Question: I am trying to make a pie graph that shows the same colors as the cells and with the cell text as the label.
It is showing up as a bar graph.

My Excel file <URL>
'''
Sub ColorBreakdown()
Dim rCell As Range
Dim lRedCount As Long, lGreenCount As Long, lYellowCount As Long
For Each rCell In Range("A1:A" & Range("A" & Rows.Count).End(xlUp).Row)
Select Case rCell.Interior.Color
Case RGB(230, 184, 183)
lRedCount = lRedCount + 1
Case RGB(216, 228, 188)
lGreenCount = lGreenCount + 1
Case RGB(255, 255, 153)
lYellowCount = lYellowCount + 1
End Select
Next rCell
With ActiveSheet.ChartObjects.Add(Left:=100, Width:=375, Top:=75, Height:=225)
With .Chart
.SeriesCollection.NewSeries.Values = Array(lRedCount, _
lGreenCount, lYellowCount)
With .SeriesCollection(1)
.Points(1).Interior.Color = RGB(230, 184, 183)
.Points(3).Interior.Color = RGB(216, 228, 188)
.Points(5).Interior.Color = RGB(255, 255, 153)
End With
.ChartType = xlPie
.HasLegend = False
End With
End With
End Sub
'''
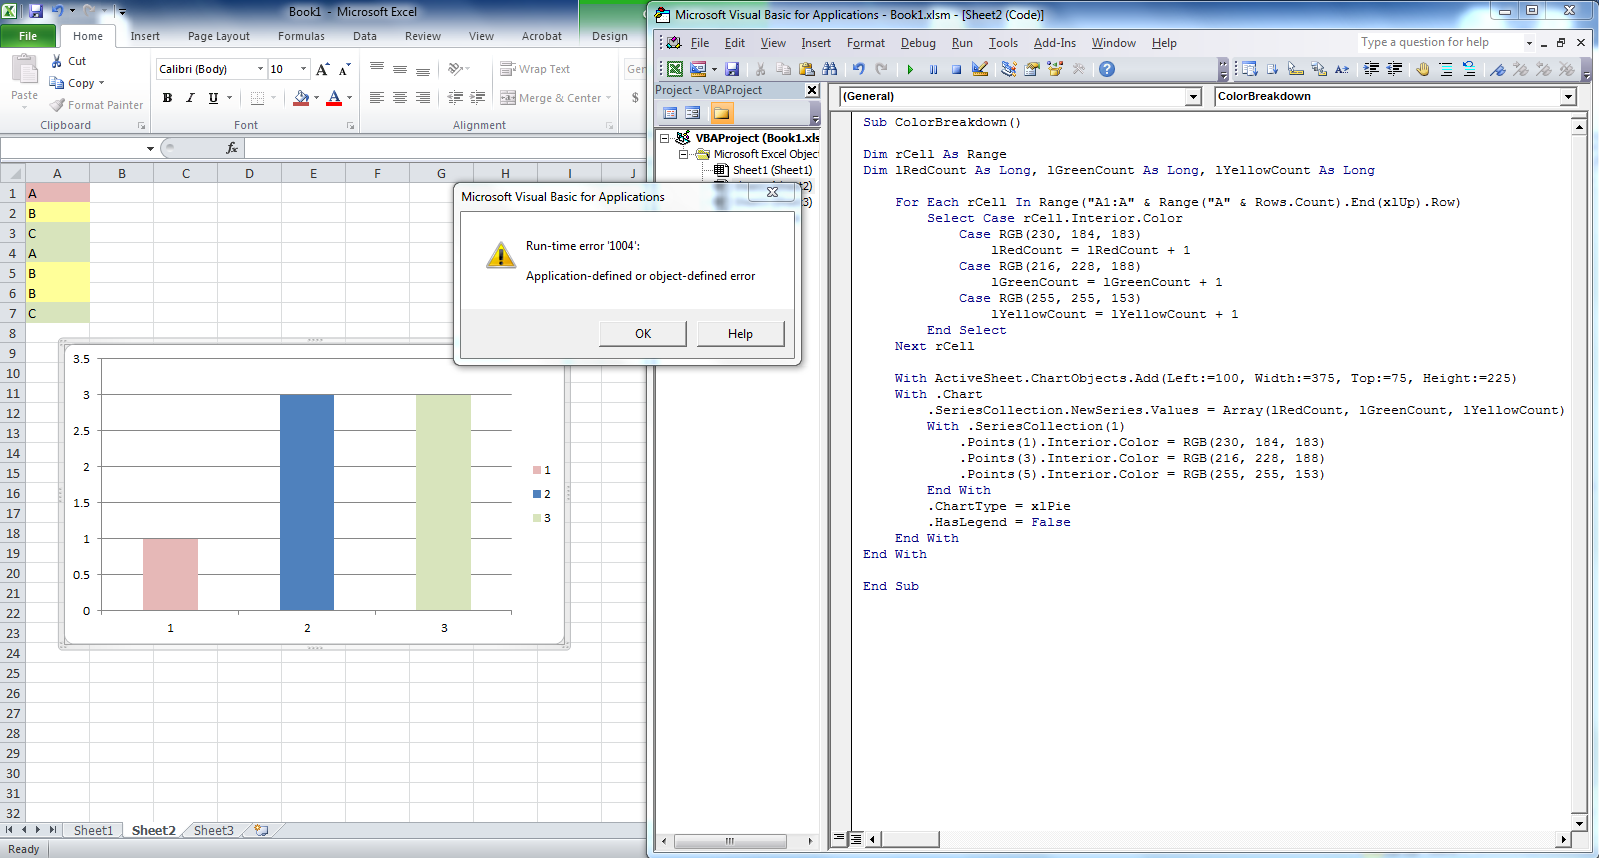
Answer: Try this. I used the standard R,G,B colors for ease in testing.
'''
Dim rCell As Range
Dim lRedCount As Long, lGreenCount As Long, lBlueCount As Long
Dim ws As Worksheet
Dim SChrt As Shape
Set ws = ActiveSheet
For Each rCell In Range("A1:A" & Range("A" & Rows.Count).End(xlUp).Row)
Select Case rCell.Interior.Color
Case RGB(255, 0, 0)
lRedCount = lRedCount + 1
Case RGB(0, 255, 0)
lGreenCount = lGreenCount + 1
Case RGB(0, 0, 255)
lBlueCount = lBlueCount + 1
End Select
Next rCell
'Debug.Print lRedCount, lGreenCount, lBlueCount
Set SChrt = ws.Shapes.AddChart(xlPie, 100, 375, 75, 225)
With SChrt.Chart
.SeriesCollection.NewSeries.Values = Array(lRedCount, _
lGreenCount, lBlueCount)
With .SeriesCollection(1)
.Points(1).Interior.Color = RGB(255, 0, 0)
.Points(2).Interior.Color = RGB(0, 255, 0)
.Points(3).Interior.Color = RGB(0, 0, 255)
End With
End With
'''
I made minor revisions on your code.
One is adding 'ws' variable declared as 'WorkSheet' and 'SChrt' as 'Shape'.
The reason is for the 'Intellisense' to kick in. Somehow, it is not showing using 'ActiveSheet'.
Second is using 'Shape' instead of 'ChartObjects'.
Basically we added a 'Chart' under the 'Shape' collection.
With the 'Intellisense' fired, it is easy to set the arguments.
The rest is the same from your code with some minor difference in colors.
Hope this helps.